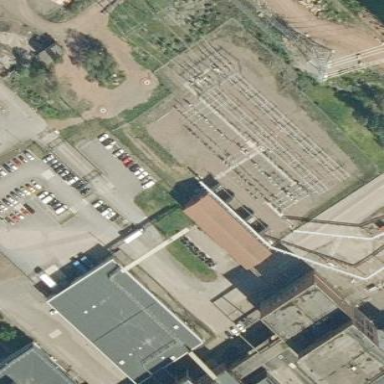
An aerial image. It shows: Power substation.